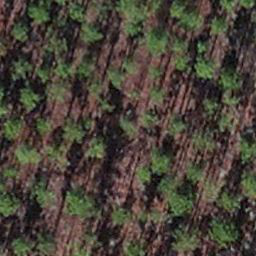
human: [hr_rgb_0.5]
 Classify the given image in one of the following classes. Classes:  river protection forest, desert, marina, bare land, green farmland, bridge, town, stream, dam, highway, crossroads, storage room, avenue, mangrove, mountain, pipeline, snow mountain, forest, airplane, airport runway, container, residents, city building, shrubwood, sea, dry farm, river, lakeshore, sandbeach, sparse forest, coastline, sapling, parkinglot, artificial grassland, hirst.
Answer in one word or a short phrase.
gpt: sapling